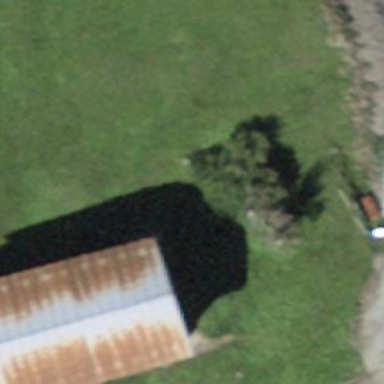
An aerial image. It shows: Shed building.